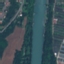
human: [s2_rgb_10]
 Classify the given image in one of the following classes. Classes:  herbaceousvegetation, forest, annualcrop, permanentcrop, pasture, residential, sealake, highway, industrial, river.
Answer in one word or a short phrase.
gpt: River